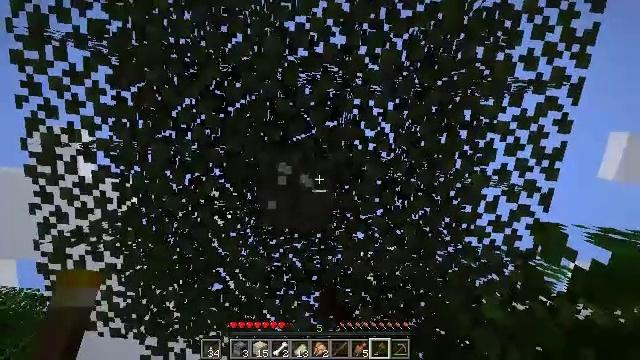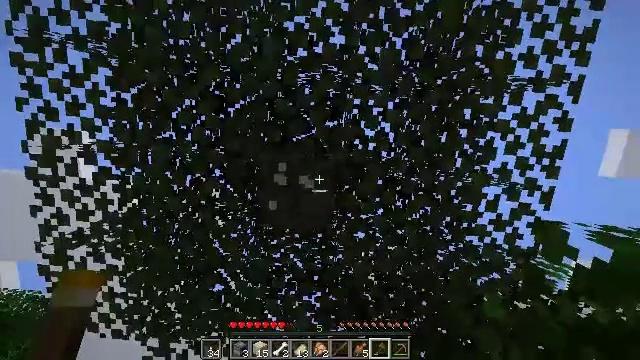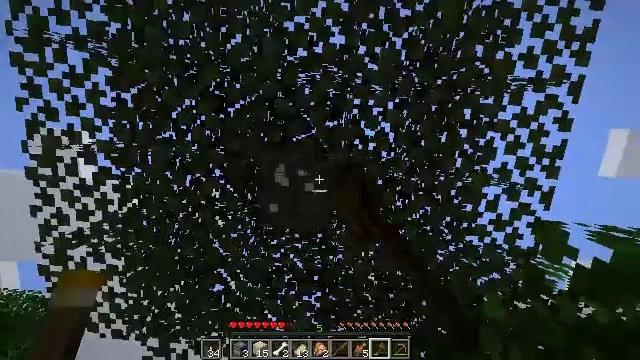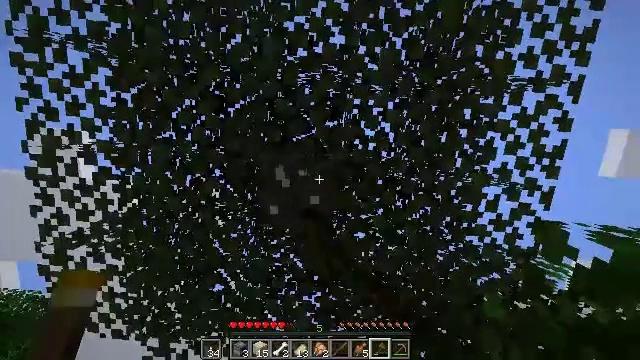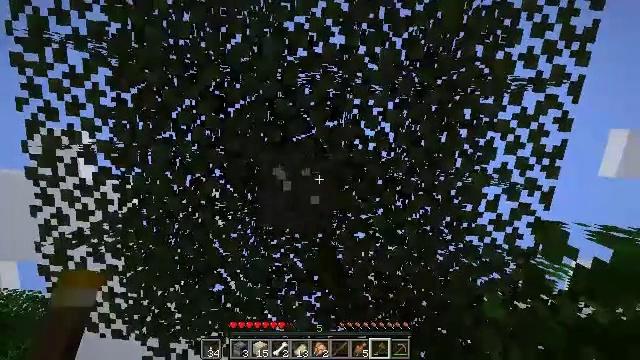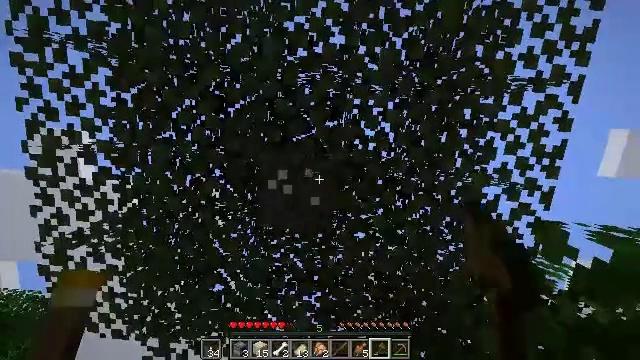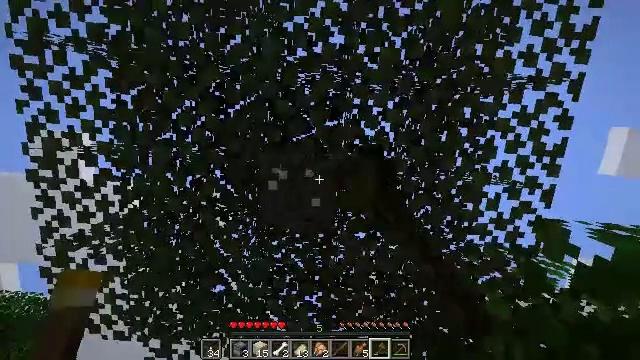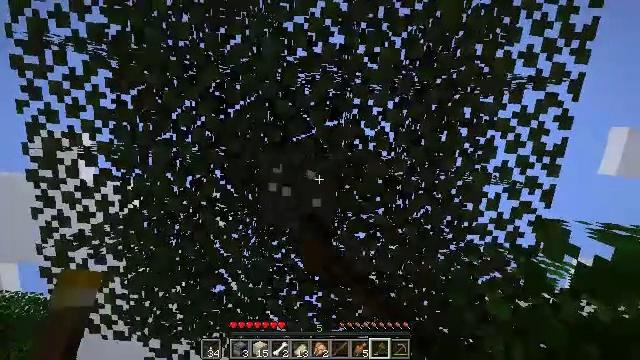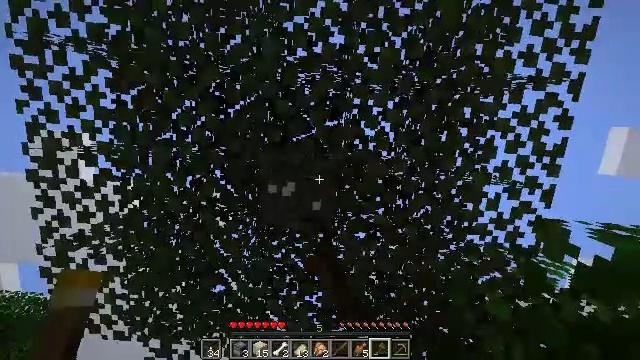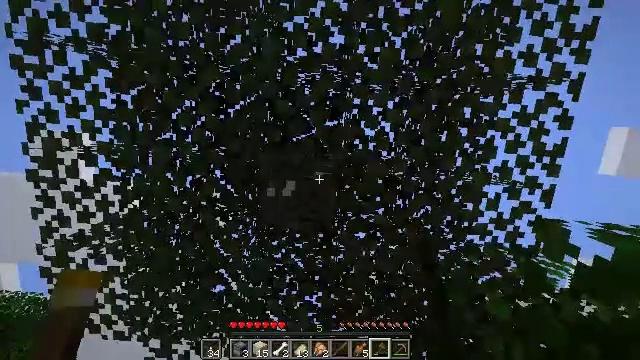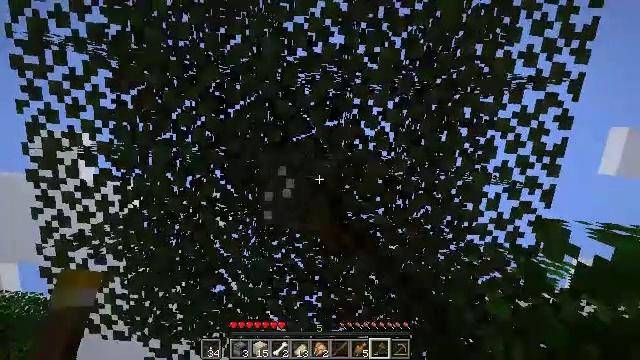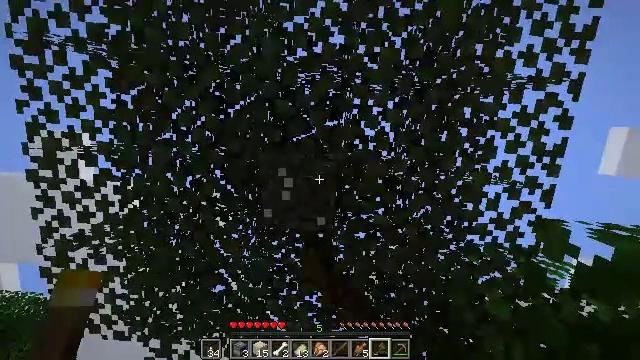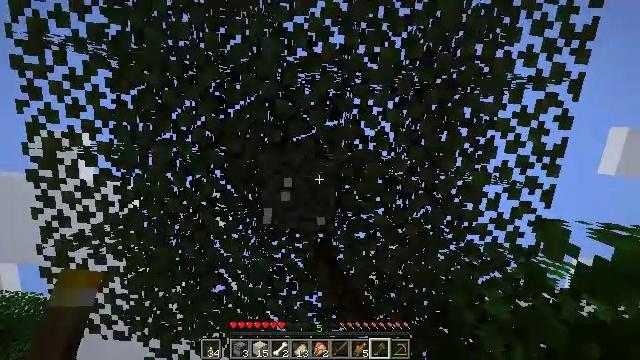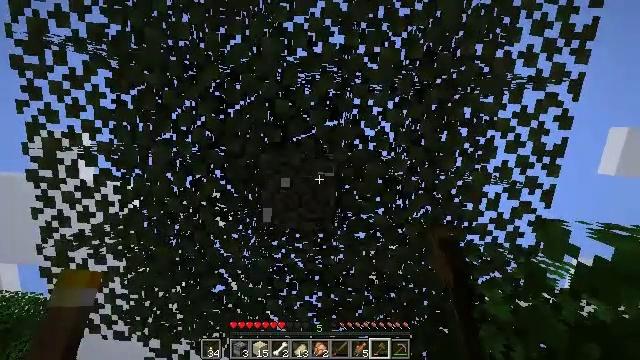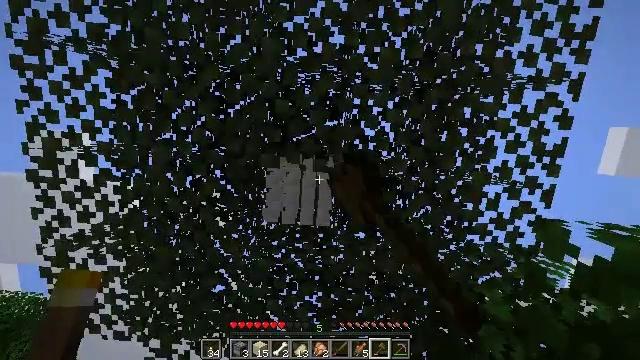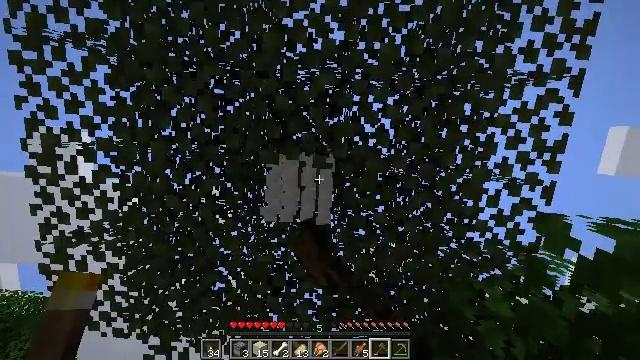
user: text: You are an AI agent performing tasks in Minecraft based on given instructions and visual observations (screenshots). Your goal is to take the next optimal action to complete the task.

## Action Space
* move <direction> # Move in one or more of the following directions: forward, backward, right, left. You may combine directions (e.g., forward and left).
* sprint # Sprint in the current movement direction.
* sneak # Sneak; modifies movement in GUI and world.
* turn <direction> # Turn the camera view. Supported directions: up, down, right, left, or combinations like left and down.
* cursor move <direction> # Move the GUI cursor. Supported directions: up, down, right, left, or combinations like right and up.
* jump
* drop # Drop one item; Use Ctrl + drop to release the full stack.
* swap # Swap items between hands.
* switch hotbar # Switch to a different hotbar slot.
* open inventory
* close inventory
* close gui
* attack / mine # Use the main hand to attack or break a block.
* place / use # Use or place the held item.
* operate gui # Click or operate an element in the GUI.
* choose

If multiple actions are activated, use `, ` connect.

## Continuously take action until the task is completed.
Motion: motion action
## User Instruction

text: Chop down the birch log.
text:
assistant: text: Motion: attack / mine
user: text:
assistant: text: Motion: attack / mine
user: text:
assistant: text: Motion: attack / mine
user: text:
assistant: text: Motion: attack / mine
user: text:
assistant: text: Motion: attack / mine
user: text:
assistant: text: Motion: attack / mine
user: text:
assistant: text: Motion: attack / mine
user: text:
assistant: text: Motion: attack / mine
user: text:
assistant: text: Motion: attack / mine
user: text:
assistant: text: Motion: attack / mine
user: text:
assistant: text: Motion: attack / mine
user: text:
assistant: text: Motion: attack / mine
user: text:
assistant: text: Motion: attack / mine
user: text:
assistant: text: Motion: attack / mine
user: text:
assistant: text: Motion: move forward, attack / mine
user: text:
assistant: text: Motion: move forward, attack / mine
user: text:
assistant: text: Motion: attack / mine
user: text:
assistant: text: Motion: turn up, attack / mine
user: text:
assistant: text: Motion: attack / mine
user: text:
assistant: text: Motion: attack / mine
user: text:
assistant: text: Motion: attack / mine
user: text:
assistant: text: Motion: attack / mine
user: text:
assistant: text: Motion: attack / mine
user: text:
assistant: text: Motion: attack / mine
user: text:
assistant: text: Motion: attack / mine
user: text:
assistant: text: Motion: attack / mine
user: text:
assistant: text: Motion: attack / mine
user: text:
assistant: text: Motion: attack / mine
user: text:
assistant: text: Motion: attack / mine
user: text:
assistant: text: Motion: attack / mine